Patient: sex F, age 68
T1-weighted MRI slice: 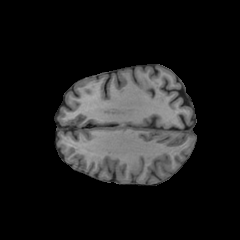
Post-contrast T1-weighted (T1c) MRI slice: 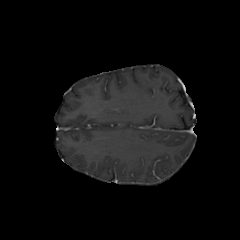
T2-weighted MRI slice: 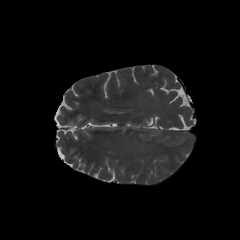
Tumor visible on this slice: no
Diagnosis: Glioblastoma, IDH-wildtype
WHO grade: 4